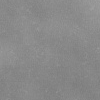
Atmospheric dust classification: dusty